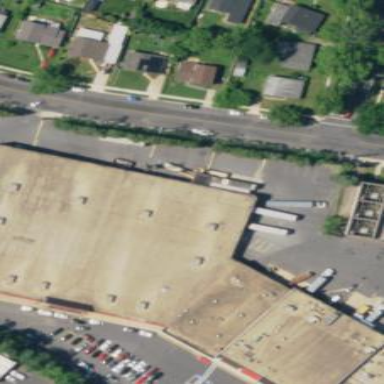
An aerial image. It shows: Retail building.